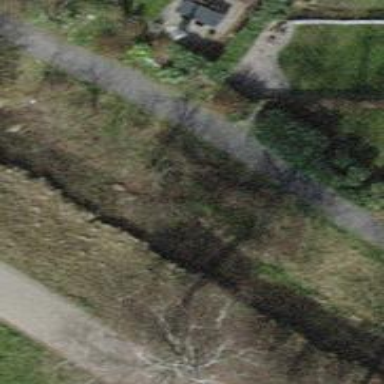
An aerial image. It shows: Footway with surface of pebblestone.